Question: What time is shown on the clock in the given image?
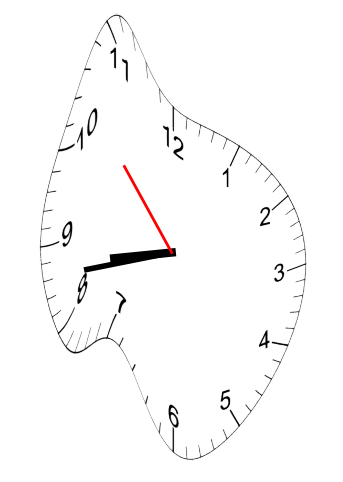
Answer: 08:42:53